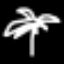
Label: palm tree